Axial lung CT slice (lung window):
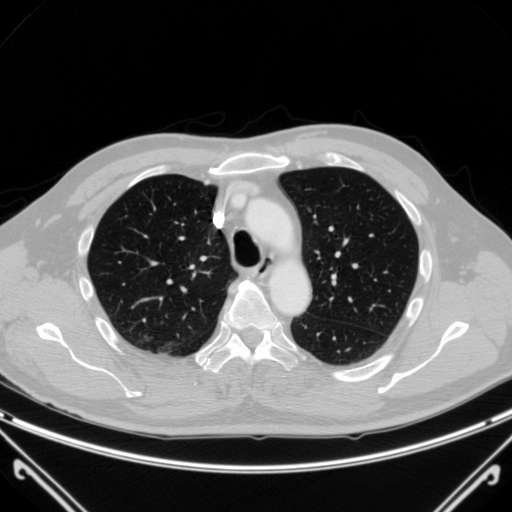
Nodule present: no